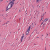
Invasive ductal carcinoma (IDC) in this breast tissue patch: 1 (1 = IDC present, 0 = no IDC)